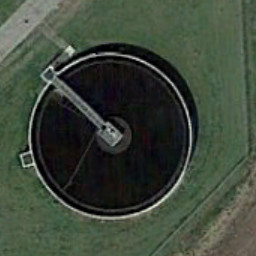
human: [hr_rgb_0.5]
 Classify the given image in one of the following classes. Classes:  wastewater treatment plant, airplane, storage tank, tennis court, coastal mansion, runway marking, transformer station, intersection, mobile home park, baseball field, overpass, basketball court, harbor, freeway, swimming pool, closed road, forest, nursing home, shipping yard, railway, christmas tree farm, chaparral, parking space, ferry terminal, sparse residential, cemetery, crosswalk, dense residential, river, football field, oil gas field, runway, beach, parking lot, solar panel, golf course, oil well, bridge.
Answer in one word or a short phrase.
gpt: wastewater treatment plant